Question: I am trying to display a set of words of same length in columns within a div. I am using the courrier new font. So far, so good.
However, some word contain '-', and they are broken (hyphenated) inappropriately. It breaks the layout:

Is there any way to prevent this with CSS (or JS)?
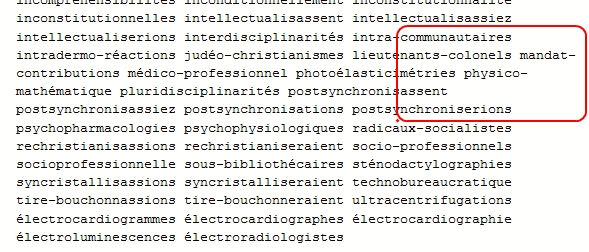
Answer: 'text-align:justify' will create odd spacing. It's not so much of an issue now because all of the words are the same length but I'd say a better solution would be to swap all of the hyphens with a non-breaking dash '-'
Demo:
'''
<div>
<h1>With non-breaking hyphen</h1>
<br />
<p>Lorem ipsum dolor sit amet, consectetur adipisicing elit, sed do eiusmod
tempo&#8209;r incid&#8209;idunt ut labore et dolore magna aliqua. Ut enim ad minim ve&#8209;niam,
quis nostrud exercitation ullamco laboris nisi ut aliquip ex ea comm-odo
consequat. Duis au-te irure dolor in repr&#8209;ehenderit in voluptate velit esse
</p>
</div>
<div>
<br />
<h1>Without non-breaking hyphen</h1>
<br />
<p>Lorem ipsum dolor sit amet, consectetur adipisicing elit, sed do eiusmod
tempo-r incid-idunt ut labore et dolore magna aliqua. Ut enim ad minim ve-niam,
quis nostrud exercitation ullamco laboris nisi ut aliquip ex ea comm-odo
consequat. Duis au-te irure dolor in repr-ehenderit in voluptate velit esse
</p>
</div>
'''
'''
div{
width:300px;
}
'''
See it on JSFiddle:
<URL>
Source:
<URL>